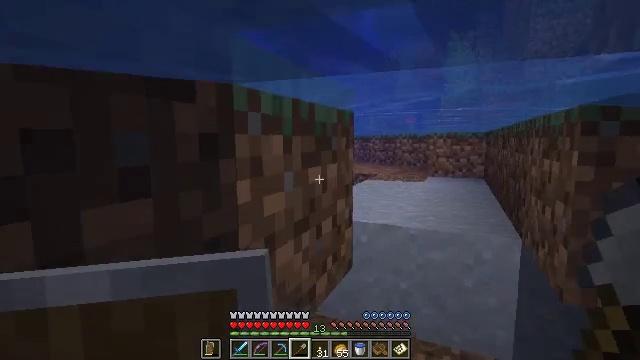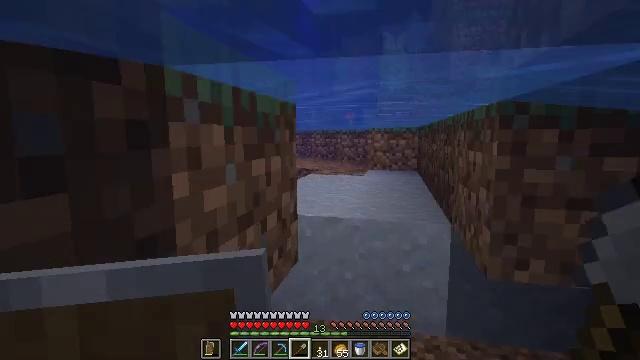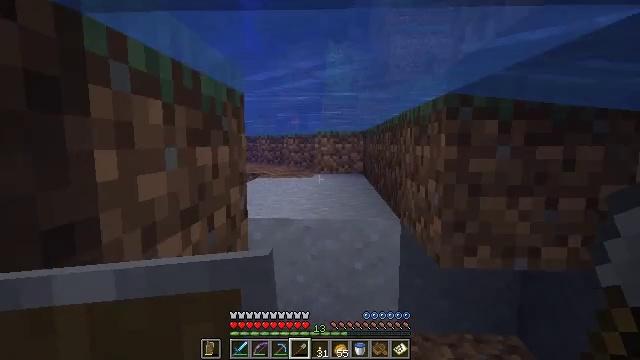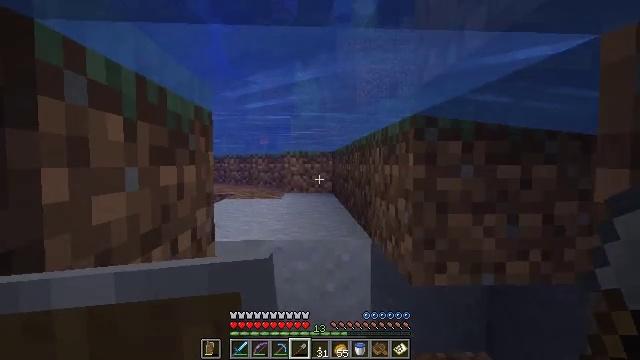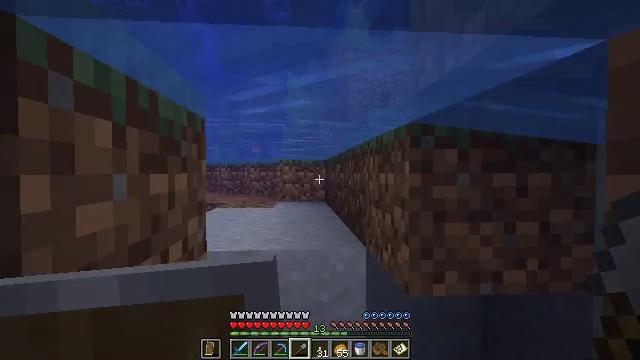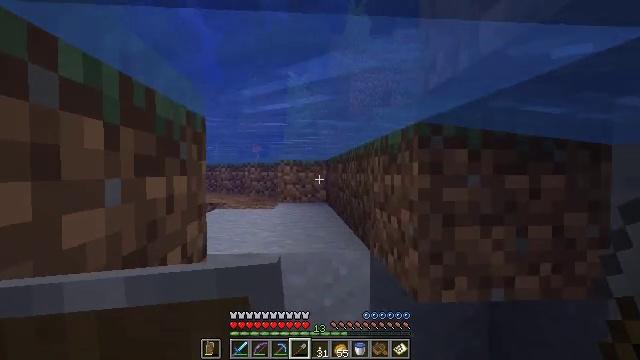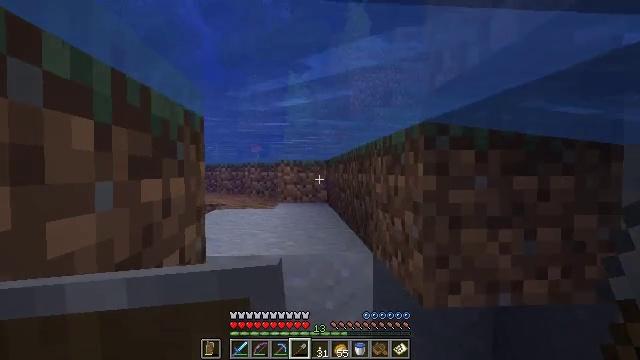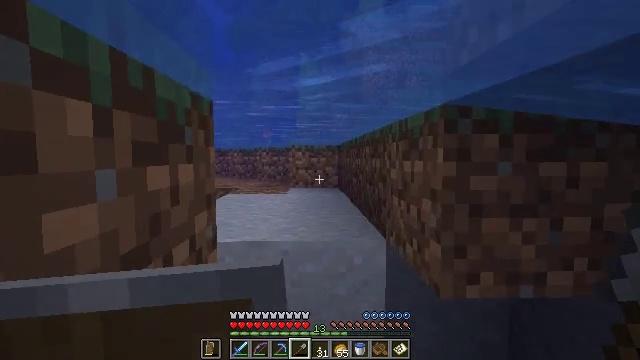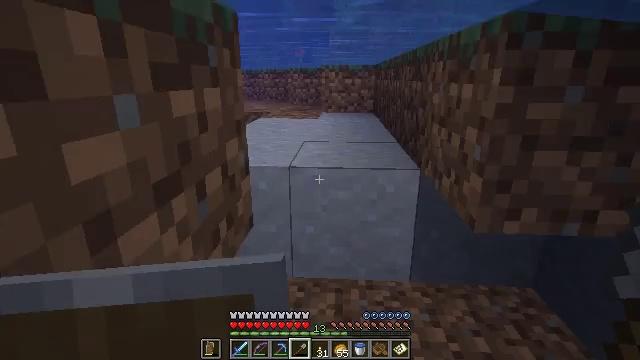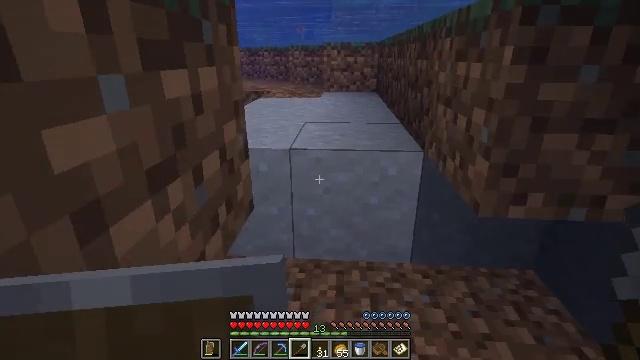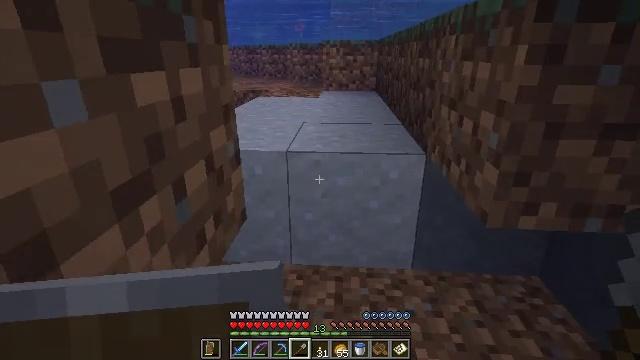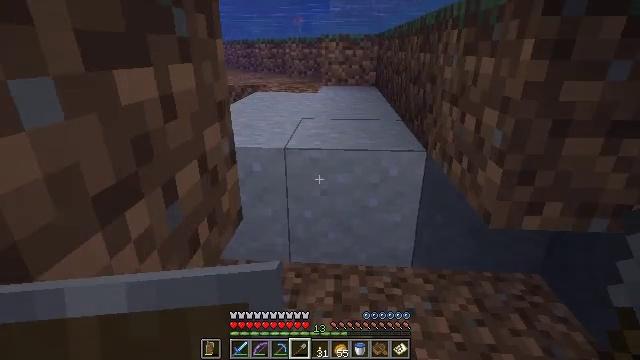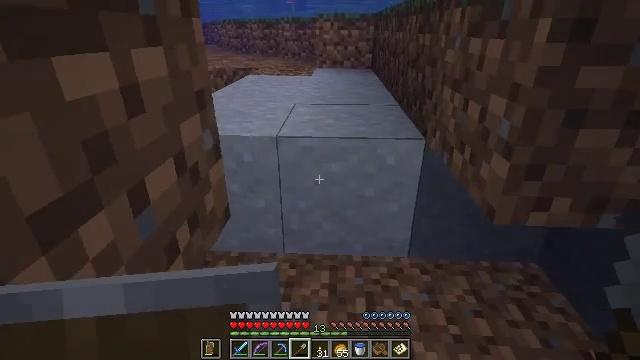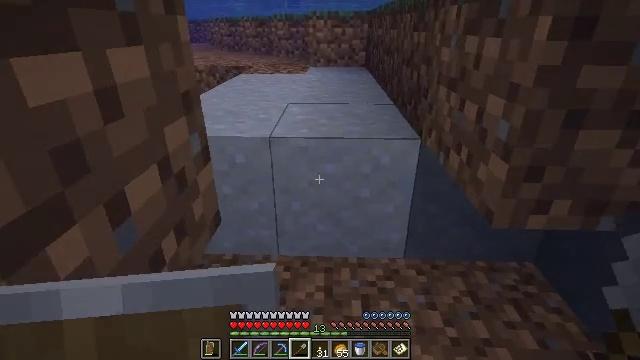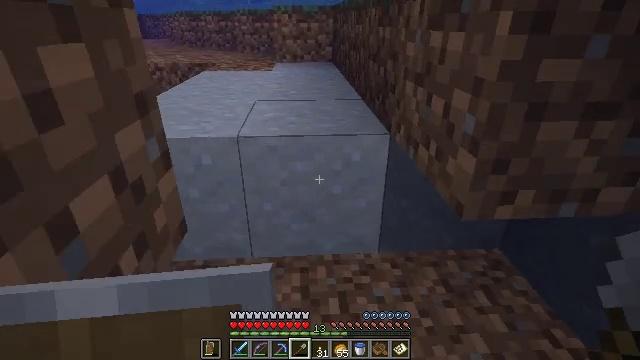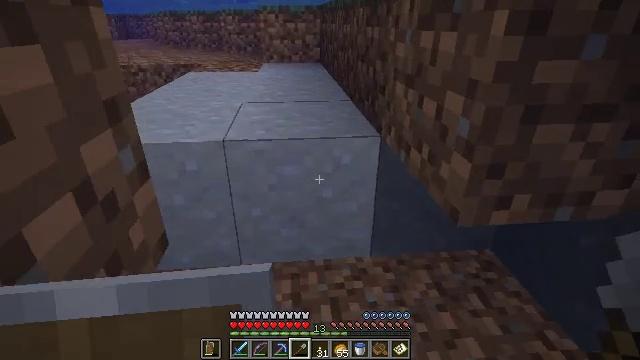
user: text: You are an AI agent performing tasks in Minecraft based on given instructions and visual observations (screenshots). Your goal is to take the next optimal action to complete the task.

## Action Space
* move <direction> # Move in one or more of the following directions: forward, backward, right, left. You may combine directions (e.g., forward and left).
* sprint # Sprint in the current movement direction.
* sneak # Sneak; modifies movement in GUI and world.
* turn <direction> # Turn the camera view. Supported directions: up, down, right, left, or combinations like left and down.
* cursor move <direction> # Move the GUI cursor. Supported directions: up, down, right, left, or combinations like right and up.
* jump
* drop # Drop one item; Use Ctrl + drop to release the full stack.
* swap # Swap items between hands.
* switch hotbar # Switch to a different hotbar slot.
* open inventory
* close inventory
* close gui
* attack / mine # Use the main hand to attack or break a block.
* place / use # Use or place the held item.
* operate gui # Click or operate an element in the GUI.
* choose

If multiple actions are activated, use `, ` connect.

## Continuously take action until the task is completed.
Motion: motion action
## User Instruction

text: Break the clay block to collect it.
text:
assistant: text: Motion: move forward, turn right
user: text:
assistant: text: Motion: move forward, turn right and up
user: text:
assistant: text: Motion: move forward, turn right and up
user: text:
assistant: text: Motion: move forward, turn right and up
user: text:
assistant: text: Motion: move forward
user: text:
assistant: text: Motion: move forward
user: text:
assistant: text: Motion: move forward, turn left and down
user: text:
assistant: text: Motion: move forward, turn left and down
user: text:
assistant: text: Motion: move forward, turn down
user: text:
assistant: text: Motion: move forward
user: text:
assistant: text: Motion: move forward
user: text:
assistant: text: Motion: move forward, turn down
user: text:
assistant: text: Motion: move forward, turn right
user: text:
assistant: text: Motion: move forward, turn right
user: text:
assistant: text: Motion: move forward, turn right
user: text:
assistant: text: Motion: move forward, turn right and down, attack / mine
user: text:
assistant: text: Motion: move forward, turn right and down, attack / mine
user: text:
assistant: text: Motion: turn right and up, attack / mine
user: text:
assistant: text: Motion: attack / mine
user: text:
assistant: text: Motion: attack / mine
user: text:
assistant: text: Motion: attack / mine
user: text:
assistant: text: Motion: attack / mine
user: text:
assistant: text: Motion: attack / mine
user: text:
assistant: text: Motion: attack / mine
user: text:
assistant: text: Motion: attack / mine
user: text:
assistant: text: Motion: attack / mine
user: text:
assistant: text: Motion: attack / mine
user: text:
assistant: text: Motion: attack / mine
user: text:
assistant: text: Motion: attack / mine
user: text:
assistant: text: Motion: attack / mine